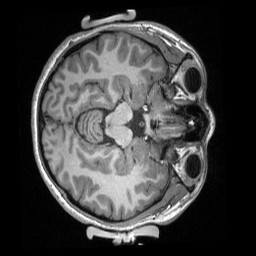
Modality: T1w
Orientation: axial
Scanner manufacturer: siemens
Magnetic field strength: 3 T
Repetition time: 2.3 s
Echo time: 0.00308 s